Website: home-depot
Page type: account-dashboard
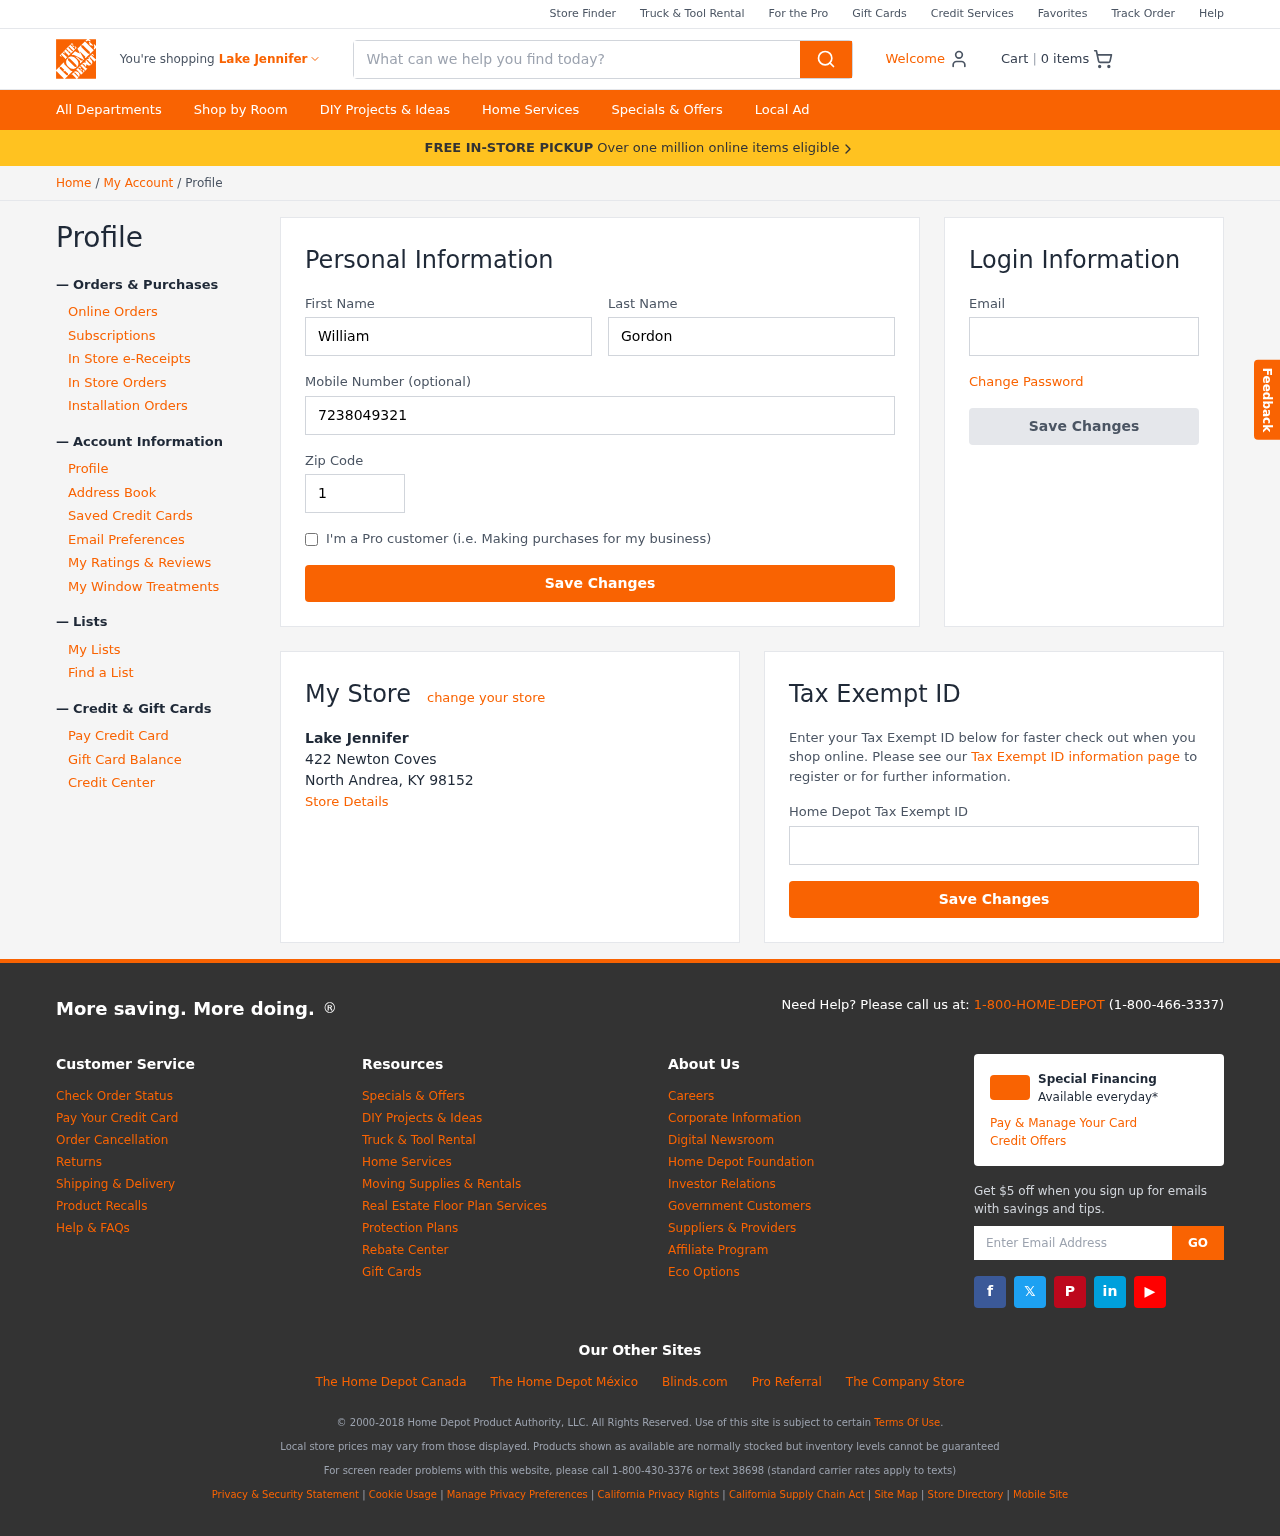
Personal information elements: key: PII_CITY
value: Lake Jennifer
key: PII_EMAIL
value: william_gordon@yahoo.com
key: PII_FIRSTNAME
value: William
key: PII_LASTNAME
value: Gordon
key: PII_LOCATION1_CITY_STATE_ZIP
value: North Andrea, KY 98152
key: PII_LOCATION1_NAME
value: Lake Jennifer
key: PII_LOCATION1_STREET
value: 422 Newton Coves
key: PII_PHONE
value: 7238049321
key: PII_POSTCODE
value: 14415
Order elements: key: ORDER_NUM_ITEMS
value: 0
Search elements: key: HEADER_SEARCH
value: What can we help you find today?